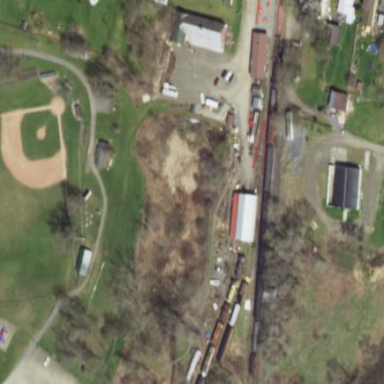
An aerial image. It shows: Miniature railway.